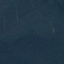
Land use / land cover class: Forest